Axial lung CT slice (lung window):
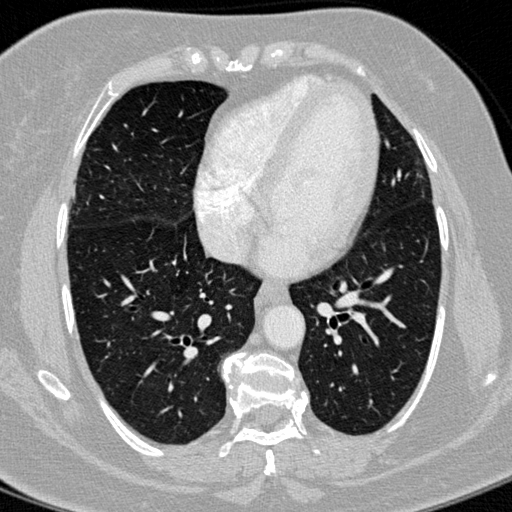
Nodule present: no